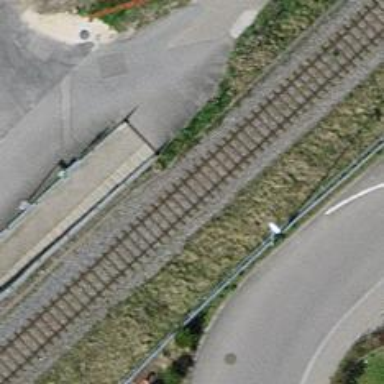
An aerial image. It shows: Set of steps on the road with ramp.